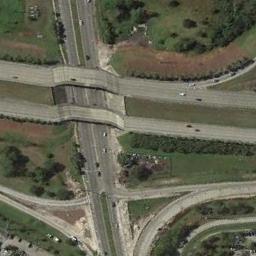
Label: overpass